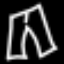
Label: pants